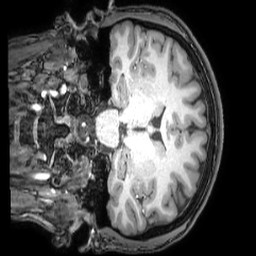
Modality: T1w
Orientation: coronal
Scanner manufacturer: philips
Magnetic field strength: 3 T
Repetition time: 0.008 s
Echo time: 0.0035 s